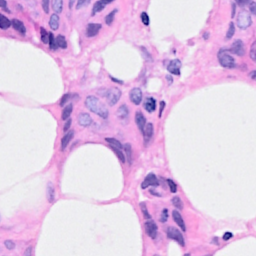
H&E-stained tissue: Breast